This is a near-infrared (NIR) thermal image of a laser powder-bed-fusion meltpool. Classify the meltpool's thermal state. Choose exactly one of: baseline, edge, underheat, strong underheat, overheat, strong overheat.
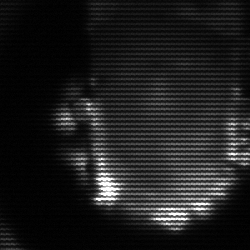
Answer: baseline